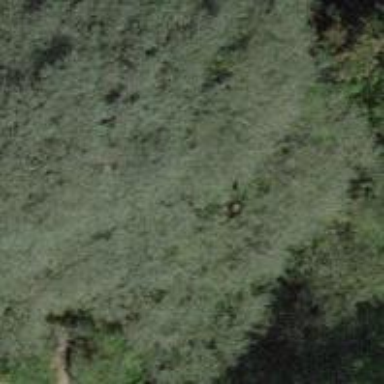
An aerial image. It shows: Evergreen needle-leaved tree.